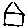
Label: house